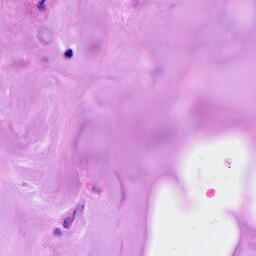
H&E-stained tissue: Breast